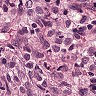
Metastatic tissue present: yes